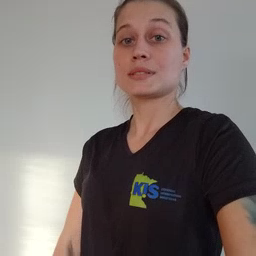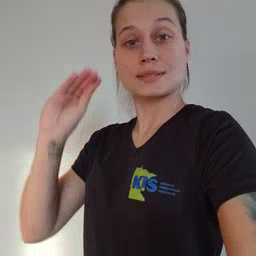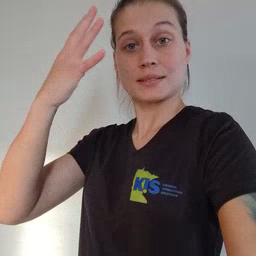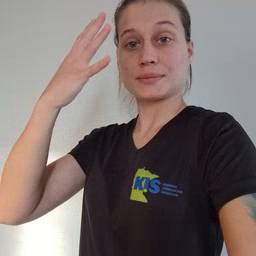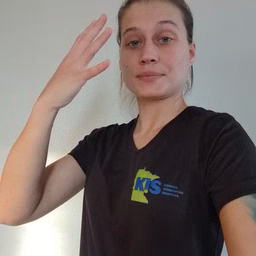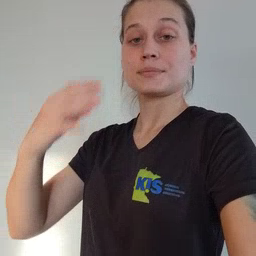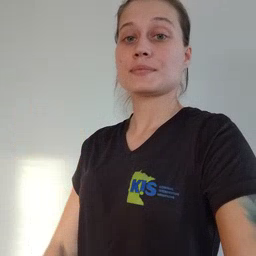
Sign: sun